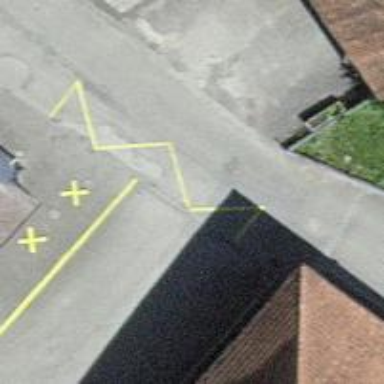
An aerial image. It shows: Public transport stop position.